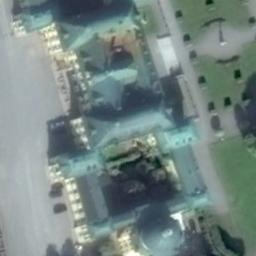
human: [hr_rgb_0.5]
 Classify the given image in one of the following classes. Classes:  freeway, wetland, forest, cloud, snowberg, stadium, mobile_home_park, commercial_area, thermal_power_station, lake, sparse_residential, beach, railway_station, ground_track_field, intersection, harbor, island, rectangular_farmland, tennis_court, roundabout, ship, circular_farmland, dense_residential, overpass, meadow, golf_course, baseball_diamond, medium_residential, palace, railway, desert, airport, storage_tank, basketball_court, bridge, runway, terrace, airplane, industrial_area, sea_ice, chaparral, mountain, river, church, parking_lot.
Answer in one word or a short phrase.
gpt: palace